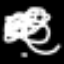
Label: squiggle